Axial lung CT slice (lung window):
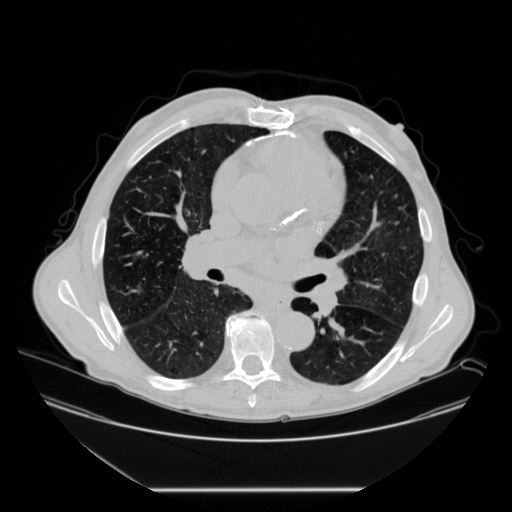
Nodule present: no